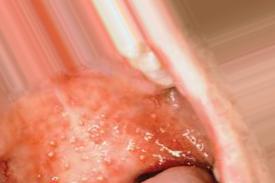
Condition: Mouth Ulcer